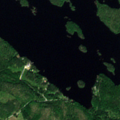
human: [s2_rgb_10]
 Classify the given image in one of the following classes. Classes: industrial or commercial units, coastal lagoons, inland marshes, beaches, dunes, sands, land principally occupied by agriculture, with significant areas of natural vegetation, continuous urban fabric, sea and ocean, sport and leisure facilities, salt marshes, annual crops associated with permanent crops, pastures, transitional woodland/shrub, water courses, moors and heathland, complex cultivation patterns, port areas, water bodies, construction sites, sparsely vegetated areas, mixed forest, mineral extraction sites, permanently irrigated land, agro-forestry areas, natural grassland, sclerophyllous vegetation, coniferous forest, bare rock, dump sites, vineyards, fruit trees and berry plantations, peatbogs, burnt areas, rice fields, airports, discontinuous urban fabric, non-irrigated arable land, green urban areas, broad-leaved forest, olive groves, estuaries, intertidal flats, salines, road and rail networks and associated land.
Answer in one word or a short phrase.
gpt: coniferous forest, mixed forest, transitional woodland/shrub, water bodies